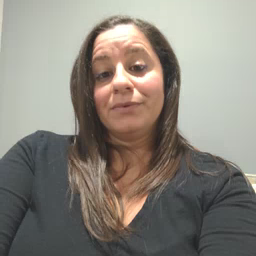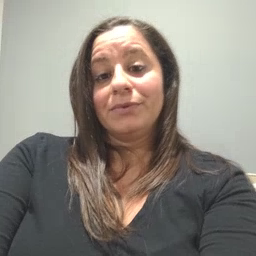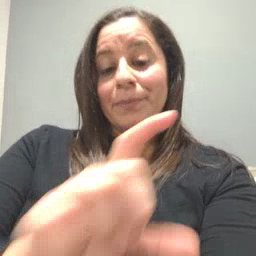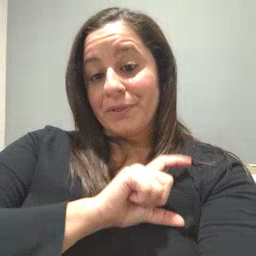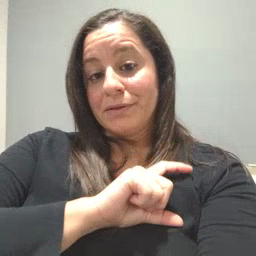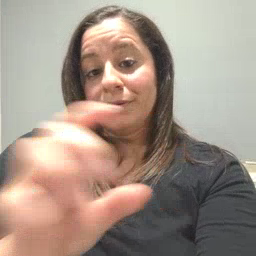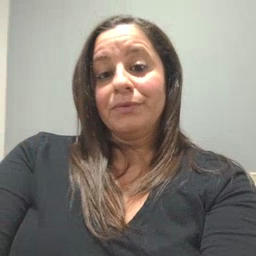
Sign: police